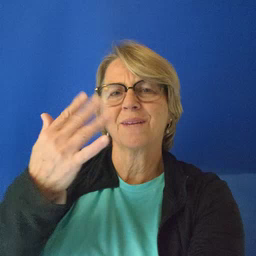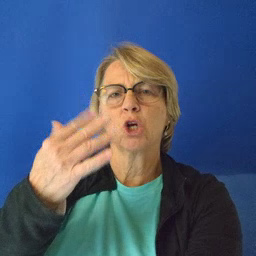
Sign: finger